Question: Iam doing screenshot using html2canvas with this method:
'''
makeScreenshot: function (button) {
html2canvas(document.body, {
onrendered: function(canvas) {
new Ext.Window({
title: 'Screenshot',
width: 800,
height: 600,
resizable: true,
autoScroll: true,
preventBodyReset: true,
html: '<img src="' + canvas.toDataURL("image/png") + '" height="800"/>'
}).show();
}
});
}
'''
getting this screenshot (on the image left dialog/window named Screeshot)

as you can see, google map is not generated, just circles. also a charts ar not in the screenshot. what is wrong?
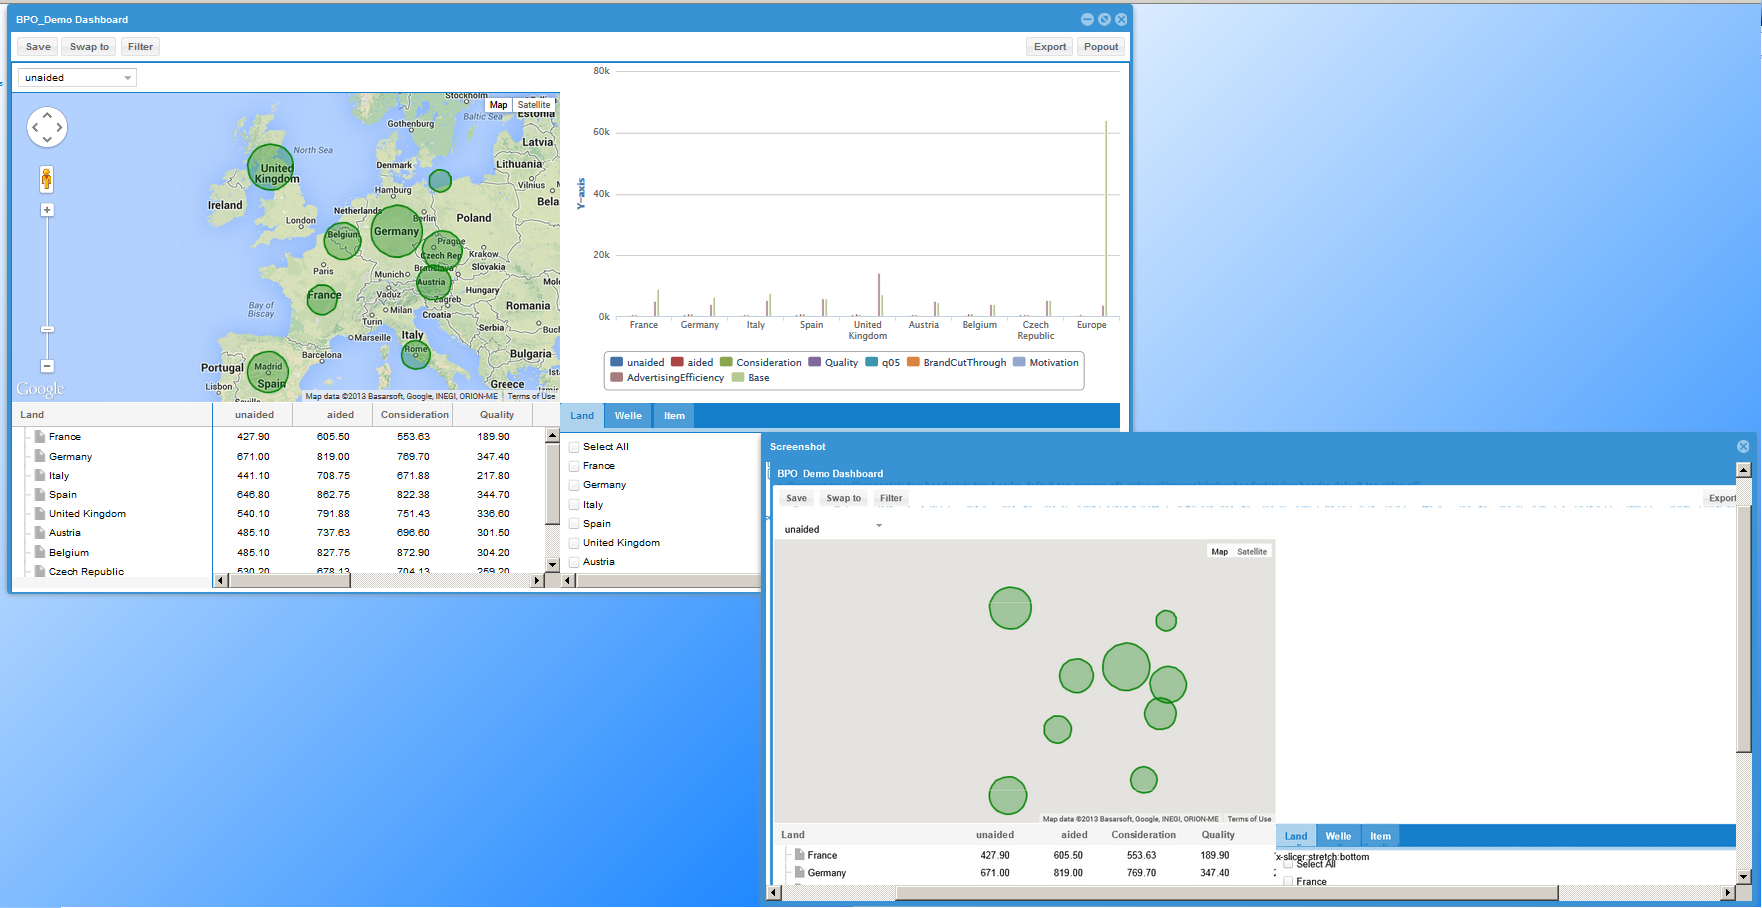
Answer: The map-tiles are images which may not be rendered, because the are located on a different domain.
From the <URL>:
### Limitations